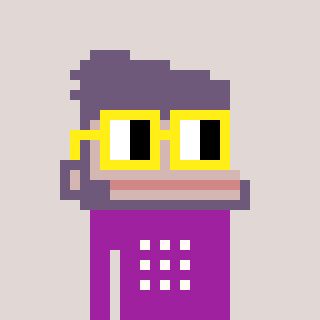
a pixel art character with square yellow glasses, a ape-shaped head and a magenta-colored body on a warm background